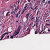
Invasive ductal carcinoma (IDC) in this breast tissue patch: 1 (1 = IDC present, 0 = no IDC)